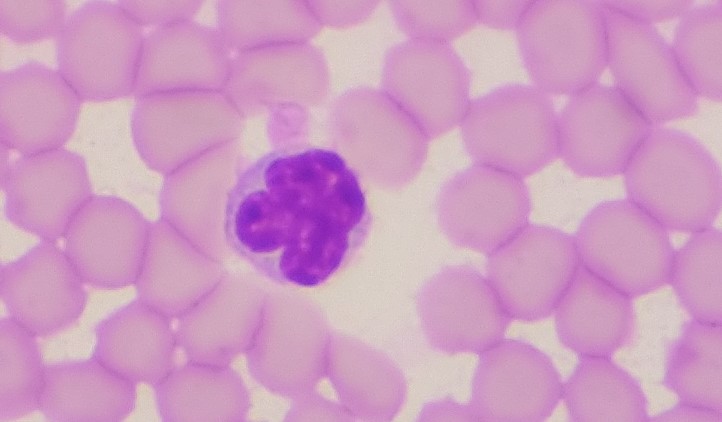
White blood cell type: Lymphocyte